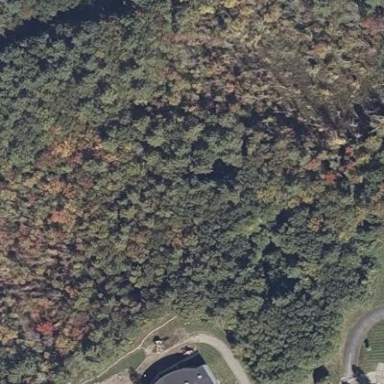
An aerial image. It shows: Forest with mixed leaf types and cycles.